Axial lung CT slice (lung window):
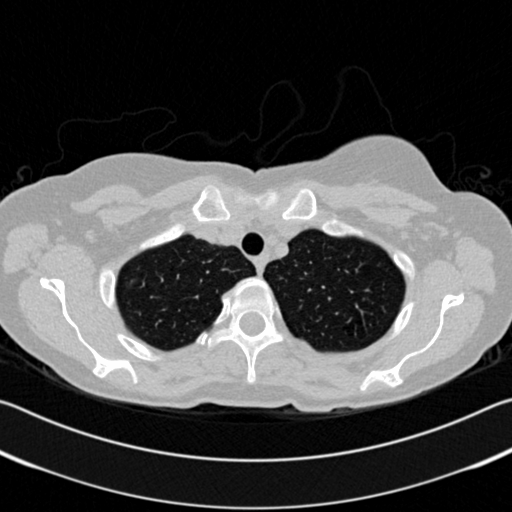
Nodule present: no